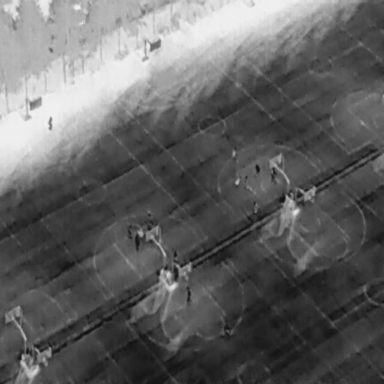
There are 12 People in the infrared image.